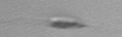
Label: flagellate_morphotype3